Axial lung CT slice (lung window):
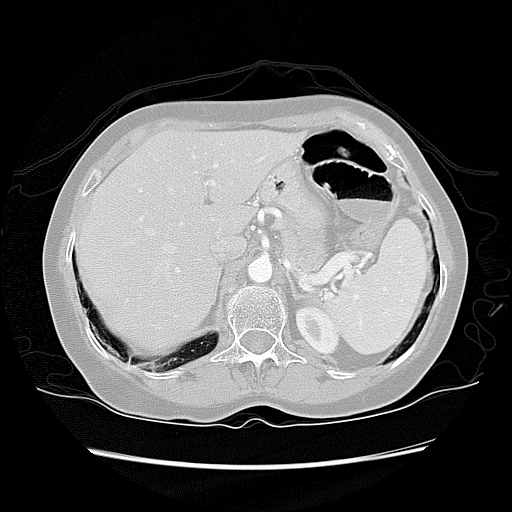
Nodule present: no